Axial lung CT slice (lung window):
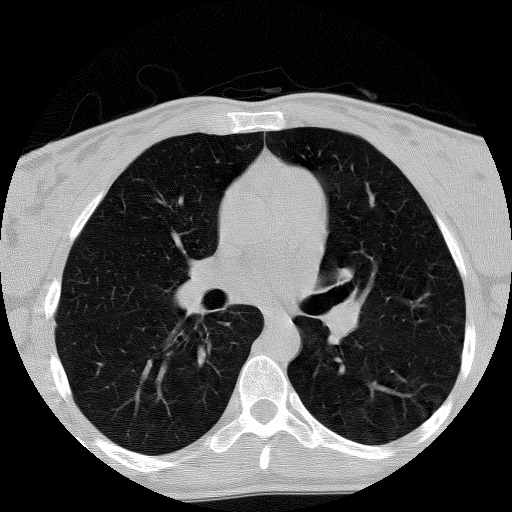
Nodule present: no